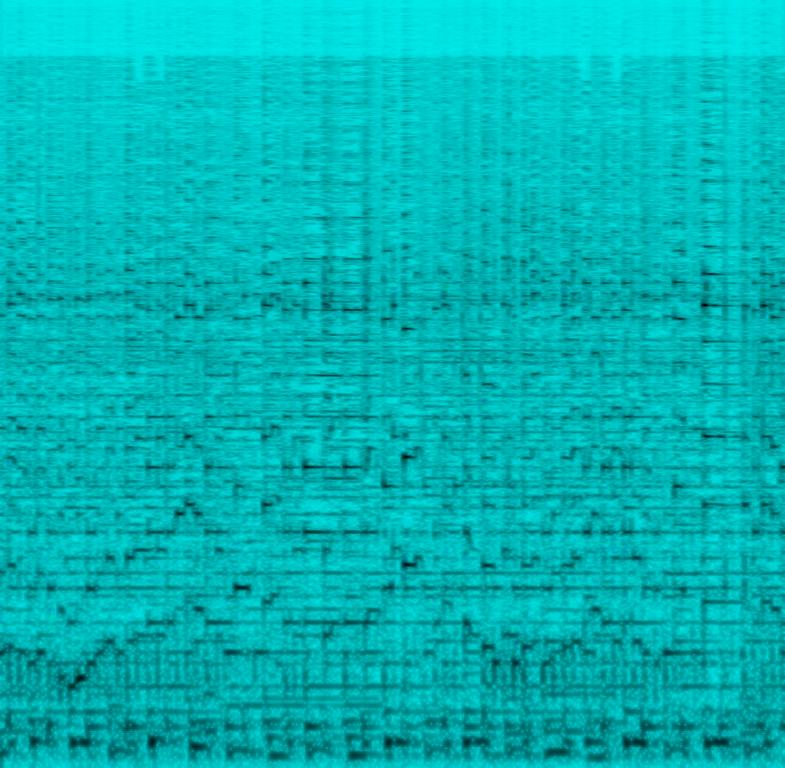
A banjo is playing chords while an upright bass is playing a bassline. These two form the rhythmic section. On top of that a mandolin is playing a fast and complex solo. In the background you can hear the crowd cheering and clapping hands. This is an amateur recording. This song may be playing in a big pub.